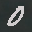
Label: 0